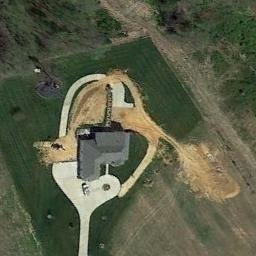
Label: sparse_residential